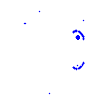
Particle: electron